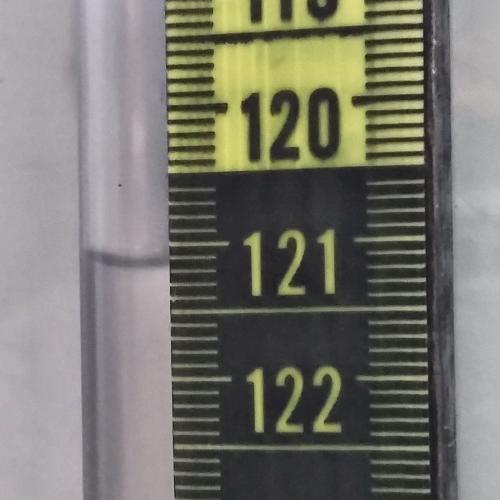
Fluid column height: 121.1 cm